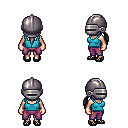
a pixel art fantasy rpg character, female body template, human, light skin, teal pirate shirt, magenta pants, gray ponytail hairstyle, metal helm, ghillies, four views (front, back, left, right), 2x2 character sprite sheet, small pixel art, hard edges, no anti-aliasing